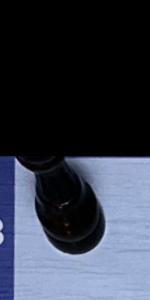
Label: Rook_Black